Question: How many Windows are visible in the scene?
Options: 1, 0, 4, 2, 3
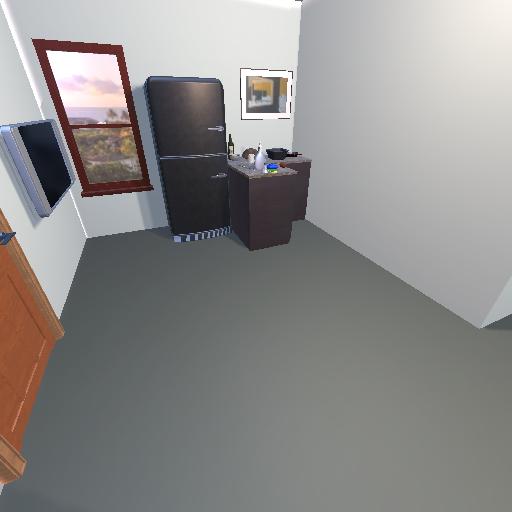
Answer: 1